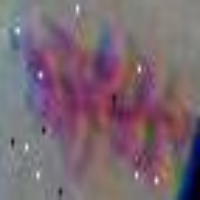
Label: metaphase